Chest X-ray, AP view. Patient: 52 years old, sex M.
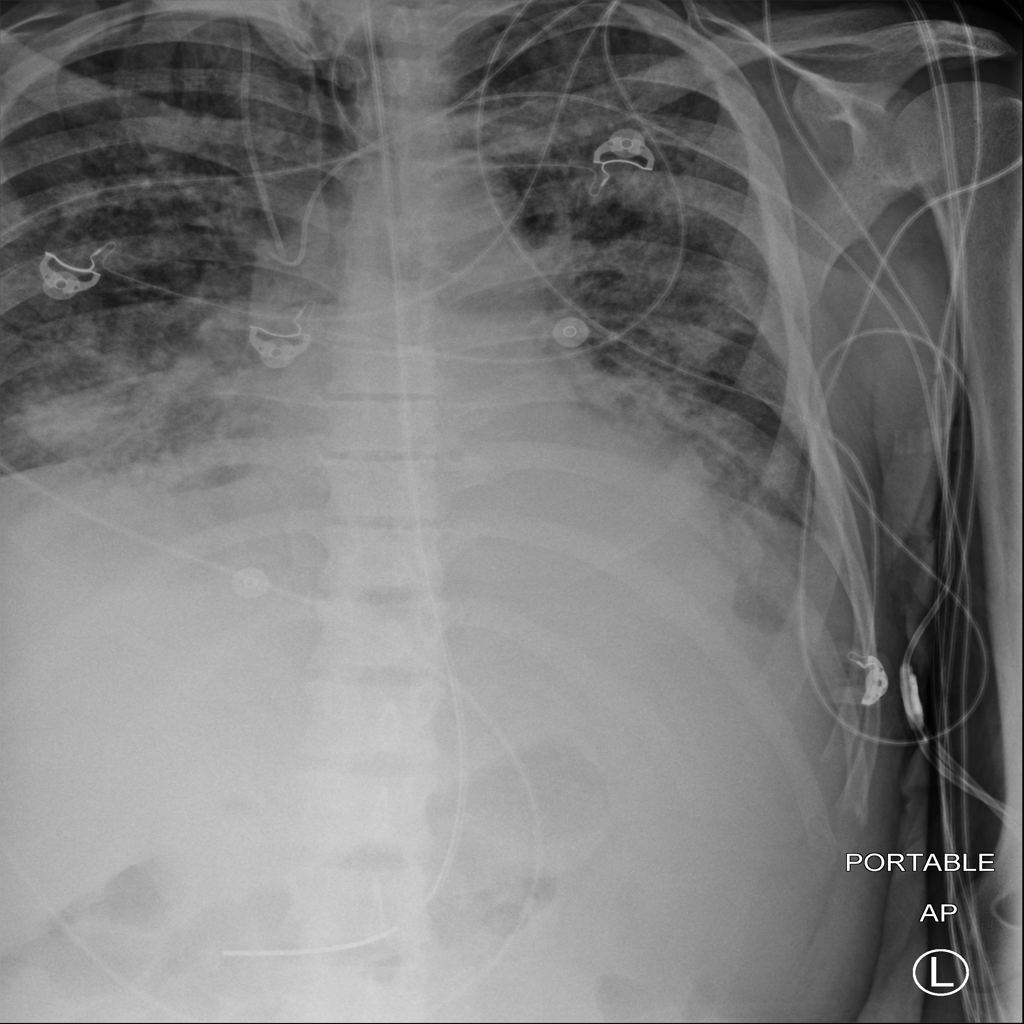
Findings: No Finding